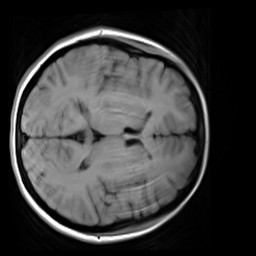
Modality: T1w
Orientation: axial
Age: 23
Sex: female
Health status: healthy
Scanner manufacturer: siemens
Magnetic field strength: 3 T
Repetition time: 4.1 s
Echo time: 0.0085 s